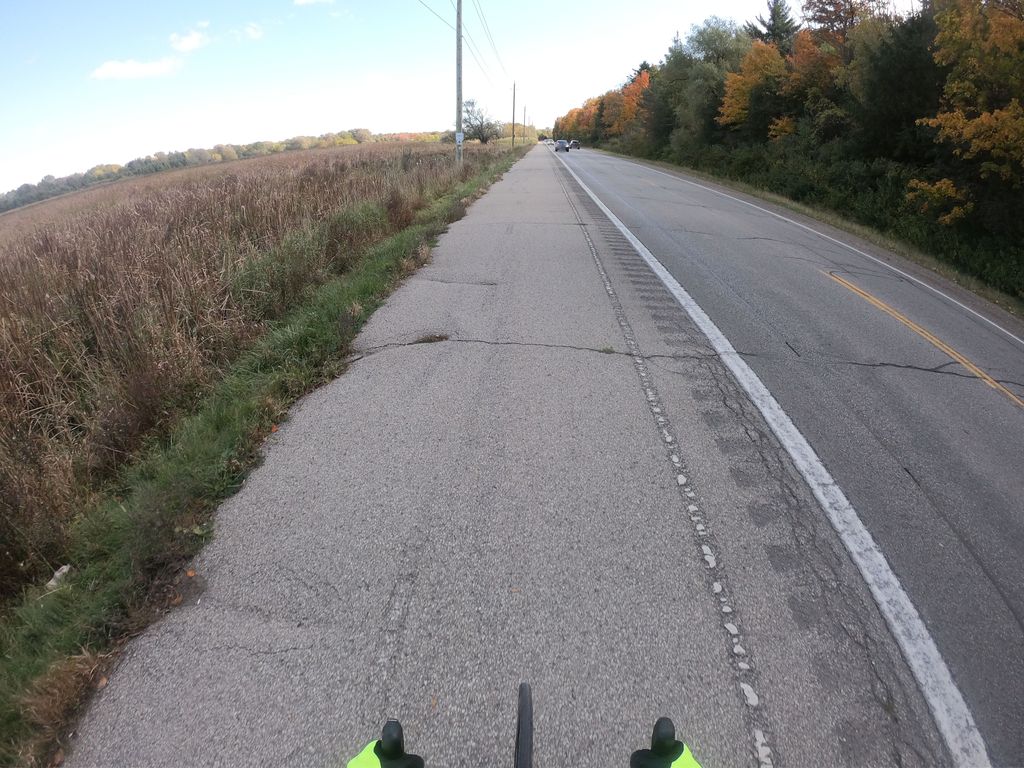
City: kitchener-waterloo